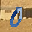
Label: 0